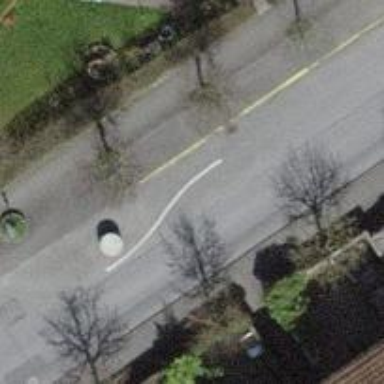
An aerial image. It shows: Traffic calming feature called choker.